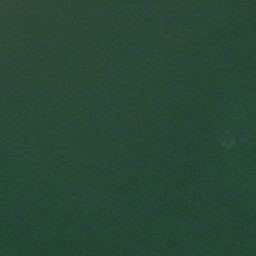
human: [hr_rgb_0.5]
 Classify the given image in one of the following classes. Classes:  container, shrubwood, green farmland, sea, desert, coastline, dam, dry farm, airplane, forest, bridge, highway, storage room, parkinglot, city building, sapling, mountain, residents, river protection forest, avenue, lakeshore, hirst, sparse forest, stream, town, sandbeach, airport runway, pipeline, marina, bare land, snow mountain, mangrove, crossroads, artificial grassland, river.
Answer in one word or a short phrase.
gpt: sea